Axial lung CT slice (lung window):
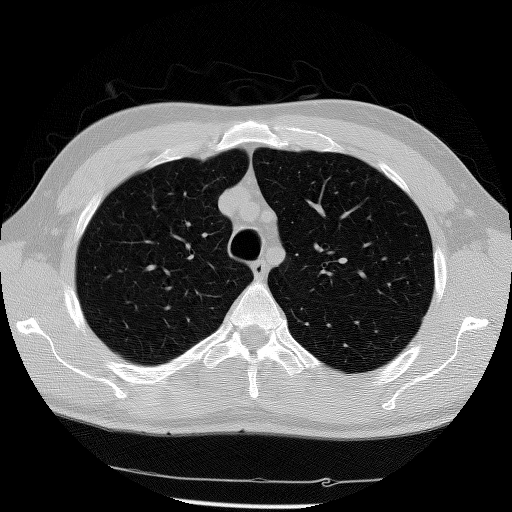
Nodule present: no